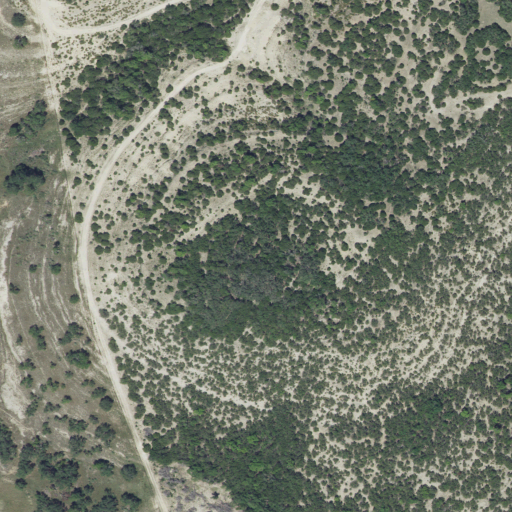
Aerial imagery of mountain in Texas named Round Mountain containing shrub and evergreen forest